Field crop: maize
Growth stage: 2
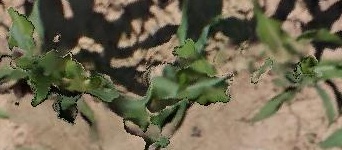
Species: maize